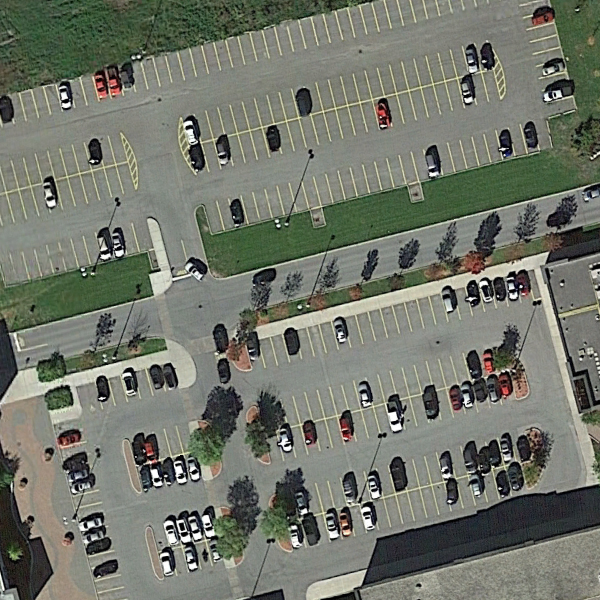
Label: Parking